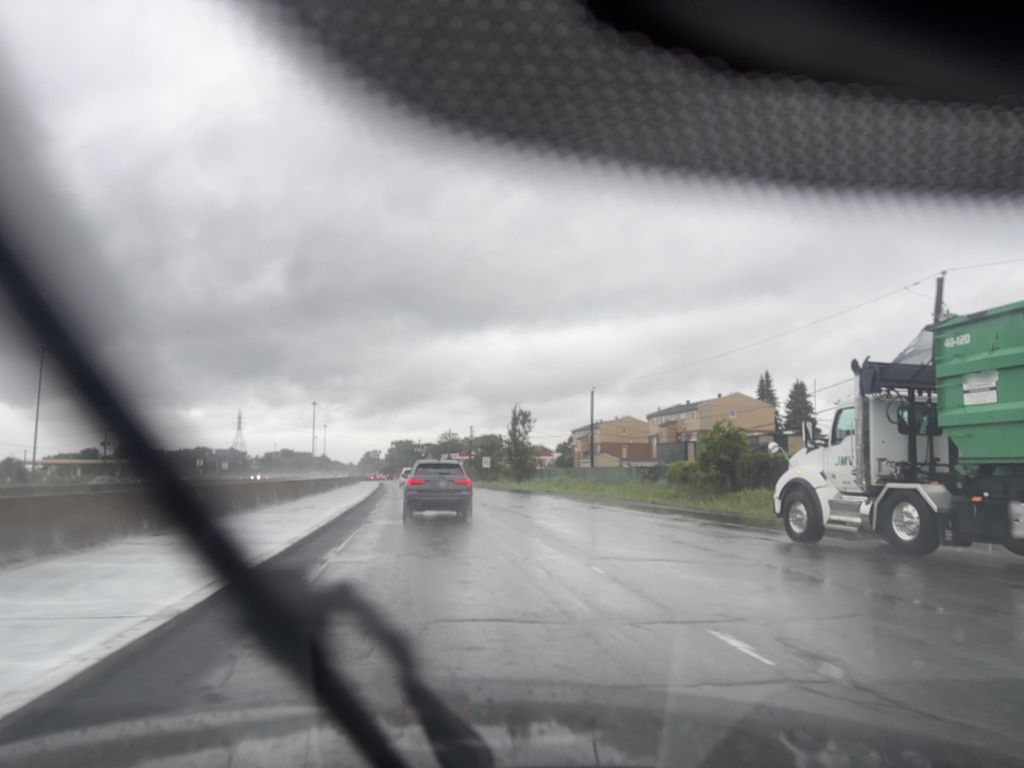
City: montreal